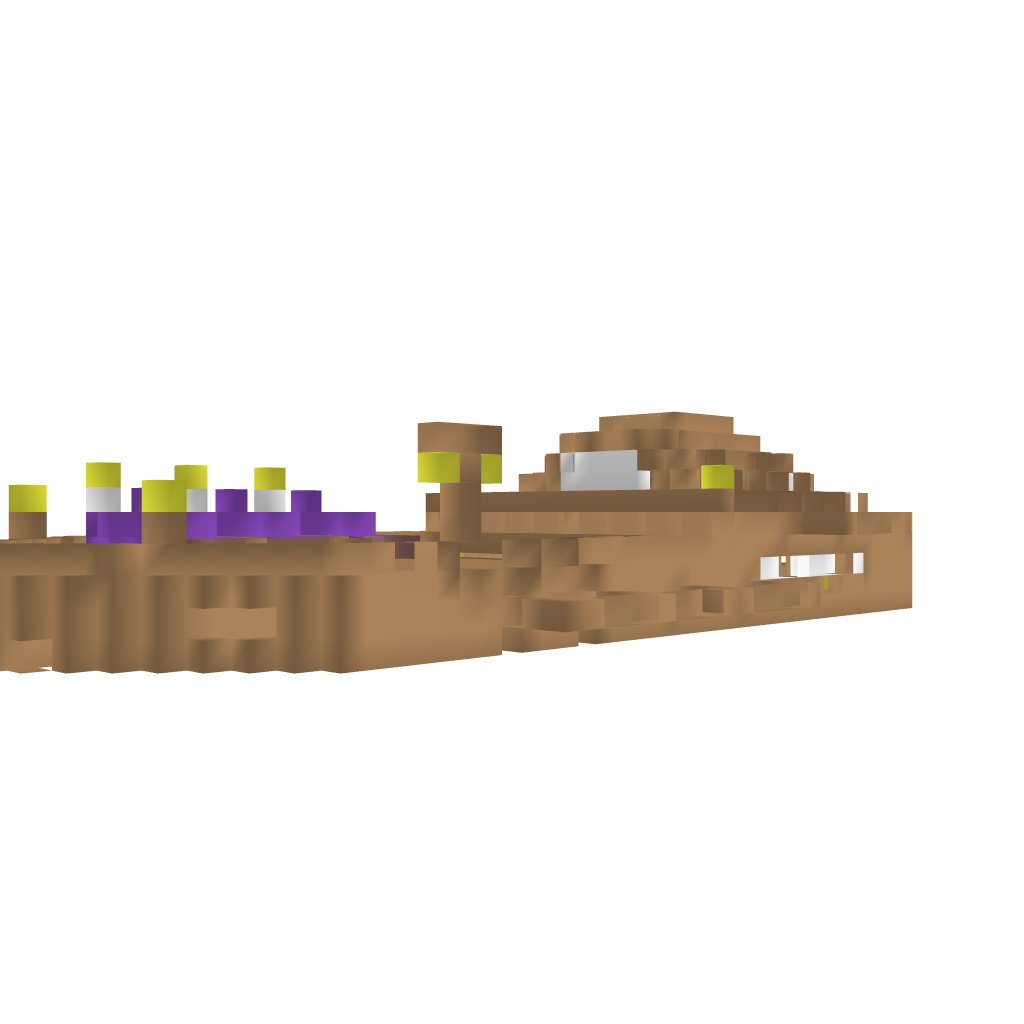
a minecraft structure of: Cannon Boat bad low quality